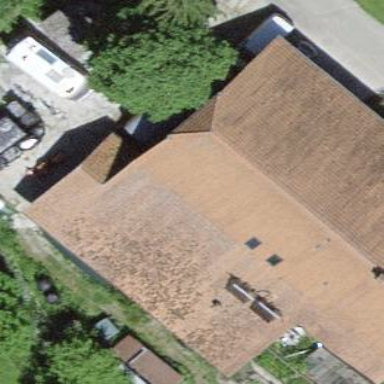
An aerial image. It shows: Detached building.